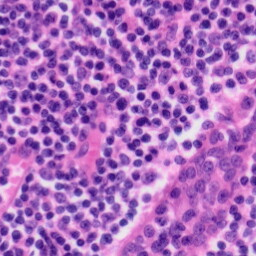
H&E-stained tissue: Tonsil